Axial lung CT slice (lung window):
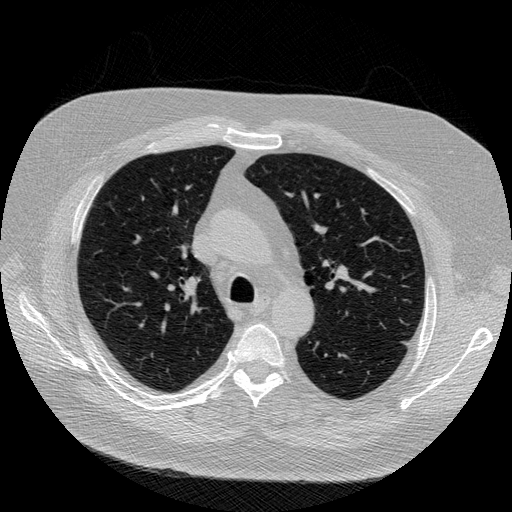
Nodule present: no